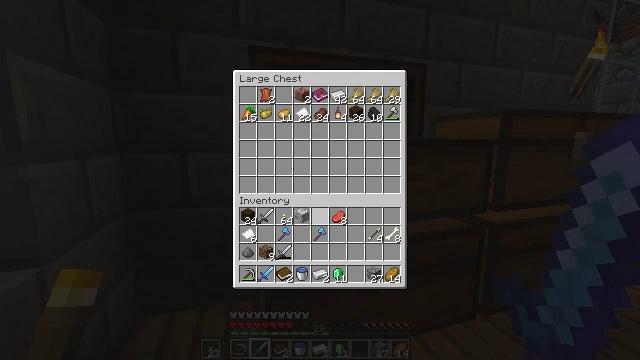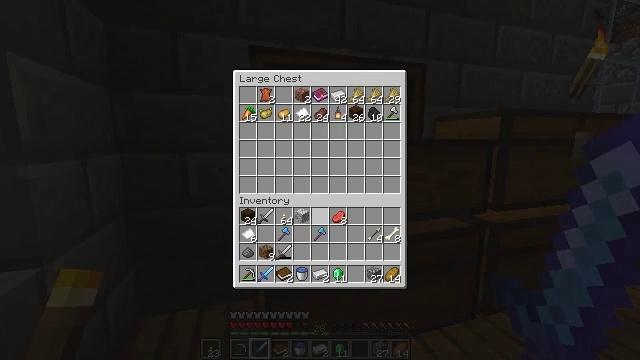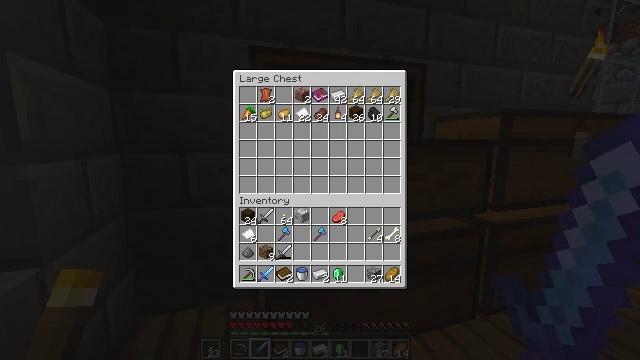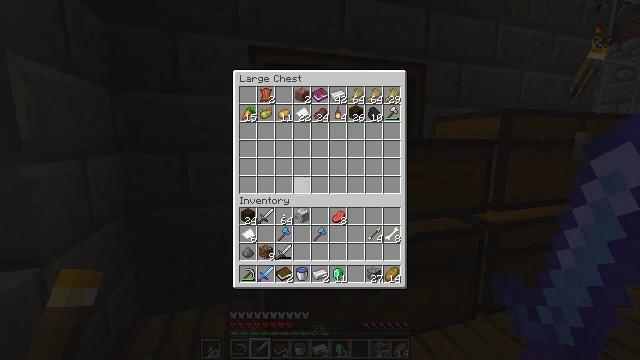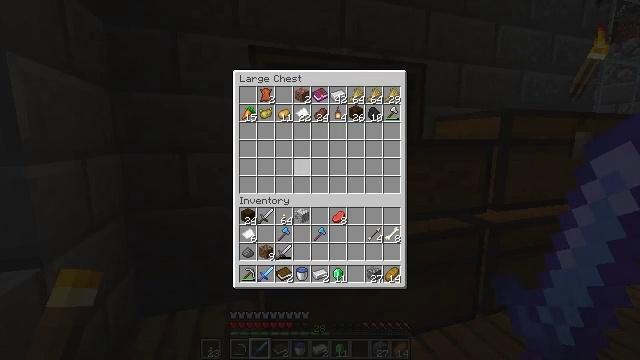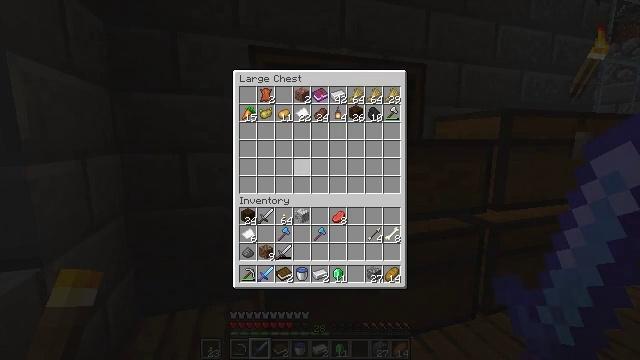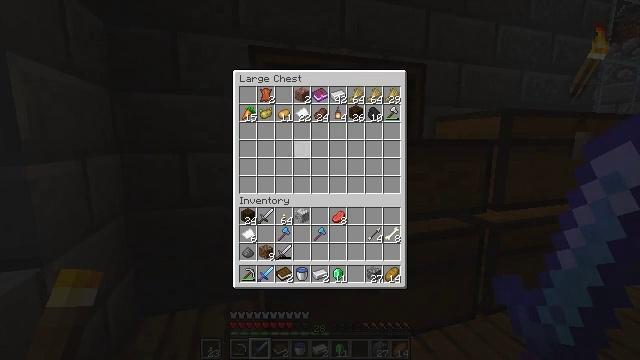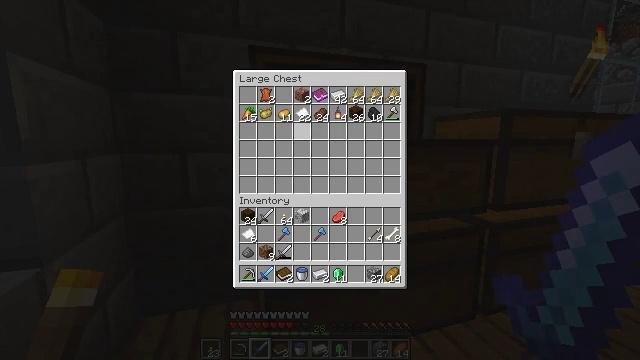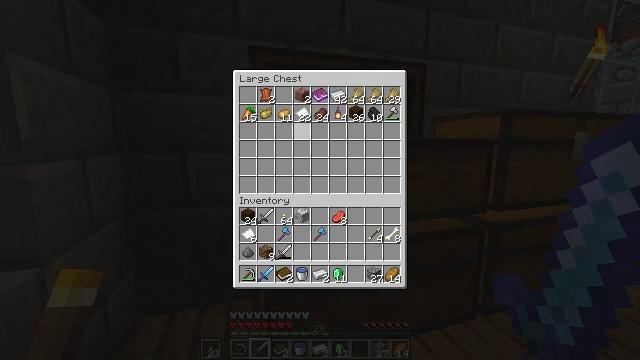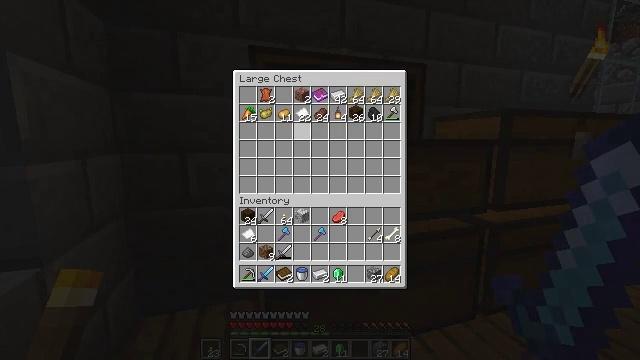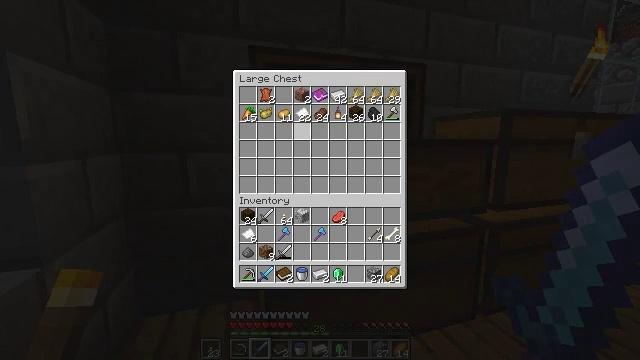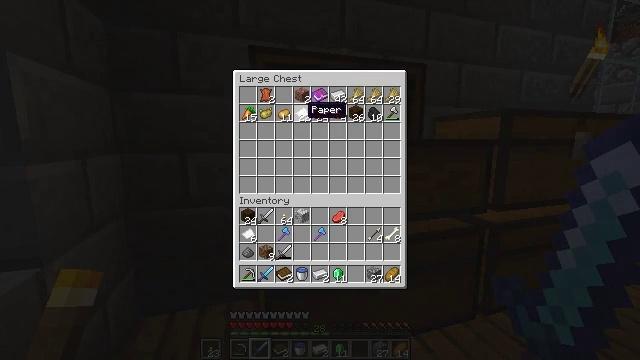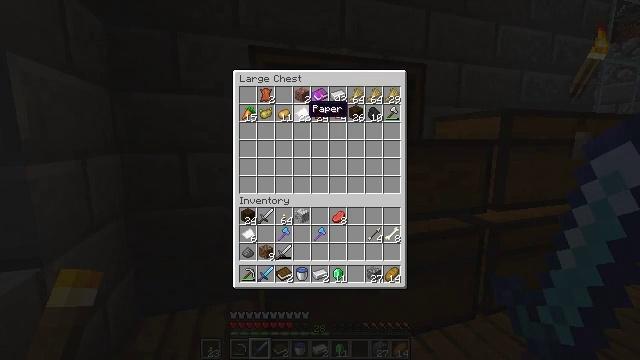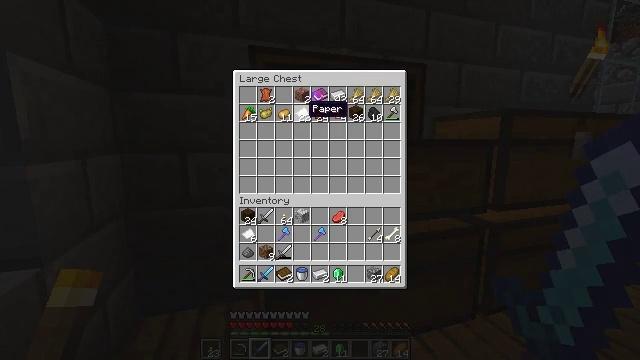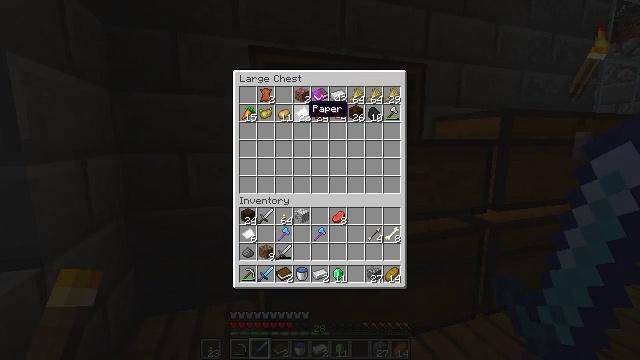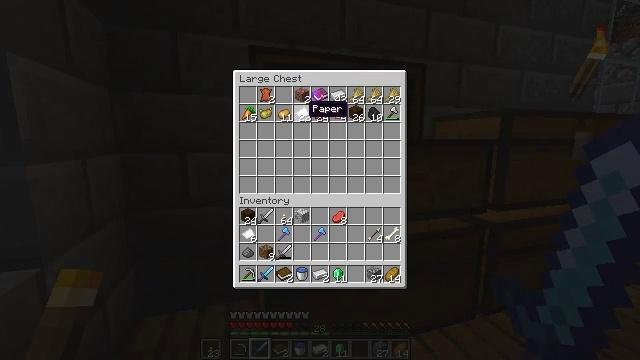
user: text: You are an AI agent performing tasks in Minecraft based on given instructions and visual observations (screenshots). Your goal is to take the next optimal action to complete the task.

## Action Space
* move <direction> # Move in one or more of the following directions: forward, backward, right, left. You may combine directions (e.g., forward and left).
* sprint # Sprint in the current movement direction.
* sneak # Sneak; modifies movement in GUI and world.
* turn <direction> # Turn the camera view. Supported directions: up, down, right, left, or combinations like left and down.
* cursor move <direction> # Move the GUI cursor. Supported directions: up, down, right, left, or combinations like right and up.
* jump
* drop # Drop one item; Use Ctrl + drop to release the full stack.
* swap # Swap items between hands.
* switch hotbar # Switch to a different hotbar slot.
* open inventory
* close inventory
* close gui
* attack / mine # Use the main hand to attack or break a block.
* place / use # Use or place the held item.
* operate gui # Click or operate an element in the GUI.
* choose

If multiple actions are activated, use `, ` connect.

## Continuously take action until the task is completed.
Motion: motion action
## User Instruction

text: Use paper and a compass to craft a map.
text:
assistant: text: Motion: sneak
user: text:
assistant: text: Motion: sneak, cursor move up
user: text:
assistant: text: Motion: sneak, cursor move up
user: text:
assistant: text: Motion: sneak, cursor move up
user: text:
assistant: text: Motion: sneak, cursor move up
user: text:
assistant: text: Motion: sneak, cursor move up
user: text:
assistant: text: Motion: sneak, cursor move up
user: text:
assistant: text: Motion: sneak
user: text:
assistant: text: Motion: sneak
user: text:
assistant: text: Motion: sneak
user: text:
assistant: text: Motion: sneak
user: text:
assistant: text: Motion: sneak
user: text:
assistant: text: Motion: sneak
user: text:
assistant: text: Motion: sneak
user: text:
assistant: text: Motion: sneak
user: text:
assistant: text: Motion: sneak
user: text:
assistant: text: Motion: sneak
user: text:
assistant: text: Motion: sneak
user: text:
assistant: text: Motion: sneak
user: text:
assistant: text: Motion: sneak
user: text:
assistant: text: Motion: sneak
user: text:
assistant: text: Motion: sneak
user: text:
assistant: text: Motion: sneak
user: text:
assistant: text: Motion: sneak
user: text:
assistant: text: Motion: sneak
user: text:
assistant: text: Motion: sneak, cursor move down
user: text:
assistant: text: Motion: sneak, cursor move left and down
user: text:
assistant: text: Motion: sneak, cursor move left and down
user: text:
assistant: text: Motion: sneak, cursor move left and down
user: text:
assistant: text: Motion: sneak, cursor move left and down